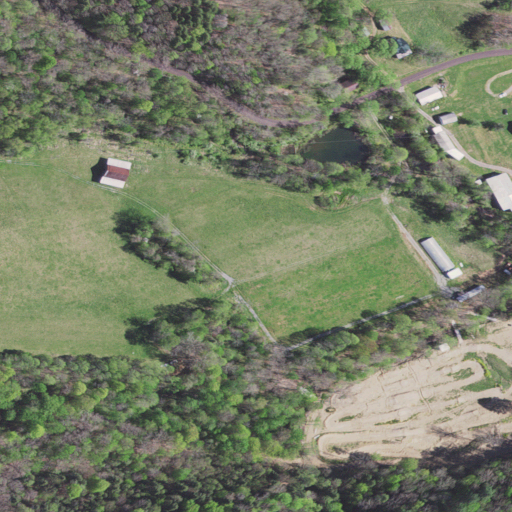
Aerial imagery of valley in Virginia named Whiterock Cove containing deciduous forest, pasture, open development, evergreen forest, low intensity development, medium intensity development, and high intensity development